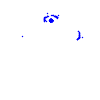
Particle: kaon